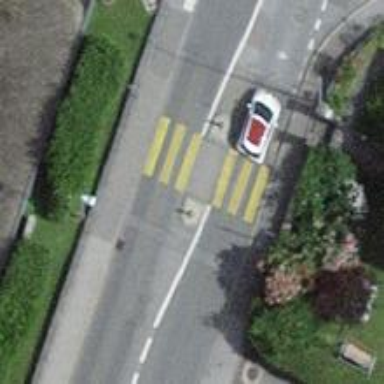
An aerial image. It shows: Uncontrolled crossing with pedestrian island.